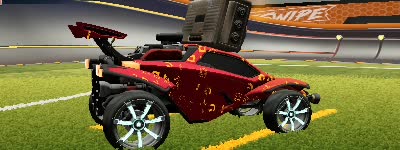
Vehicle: octane